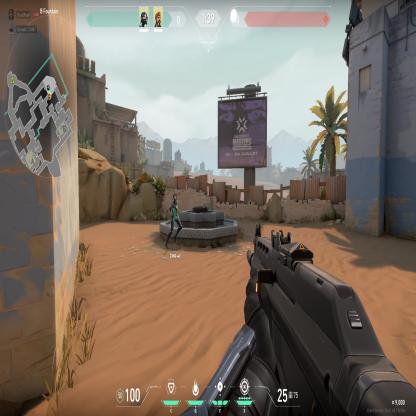
Label: teammate